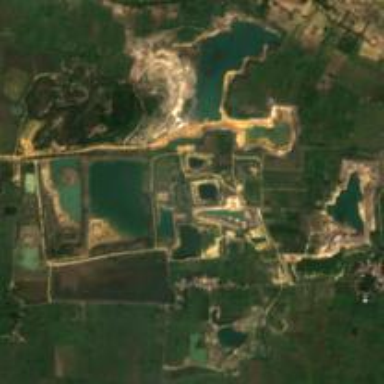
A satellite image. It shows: Quarry area.